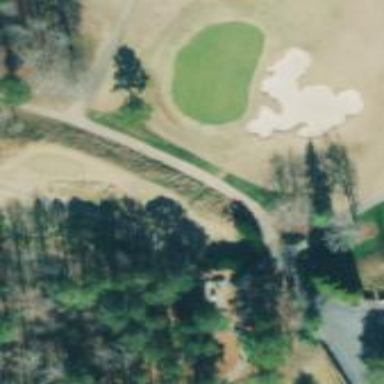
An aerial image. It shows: Rough area on grassy golf course.